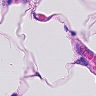
Metastatic tissue present: no